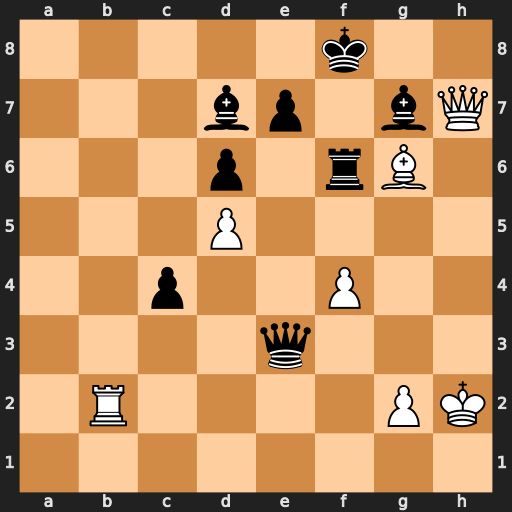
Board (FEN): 5k2/3bp1bQ/3p1rB1/3P4/2p2P2/4q3/1R4PK/8
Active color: w
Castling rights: -
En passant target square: -
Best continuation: Rb8+ Bc8 Rxc8#